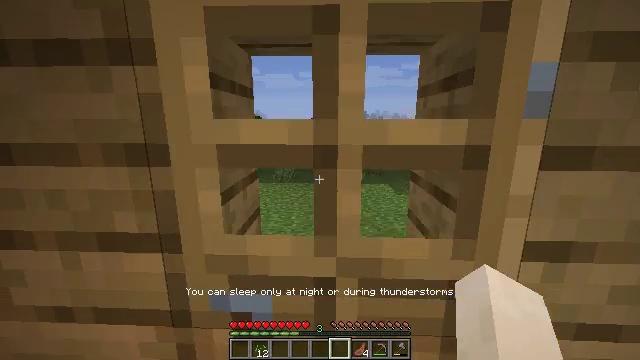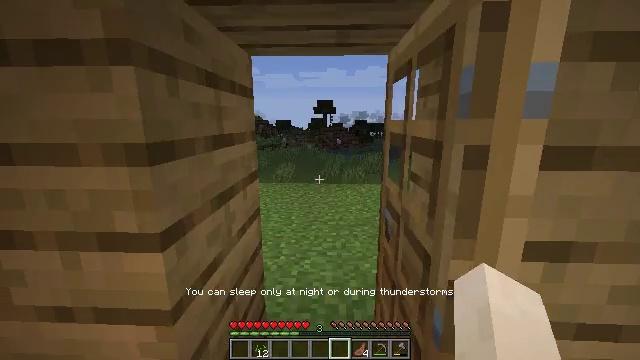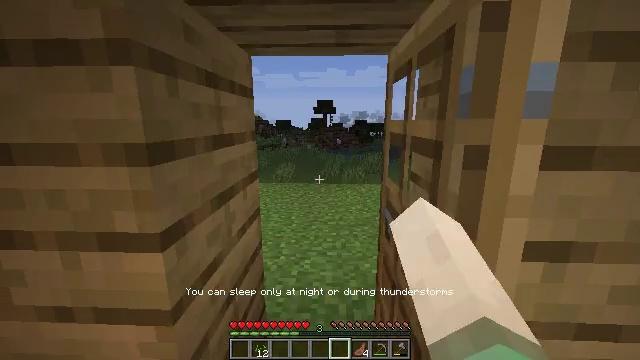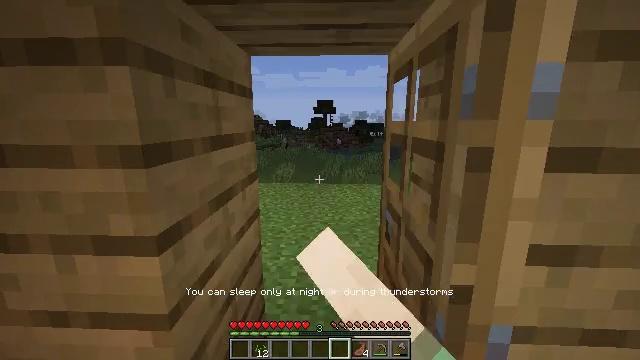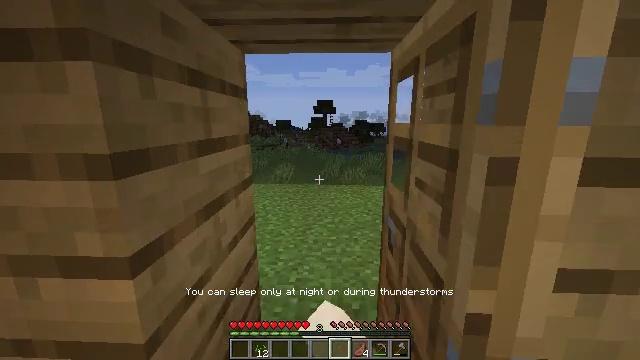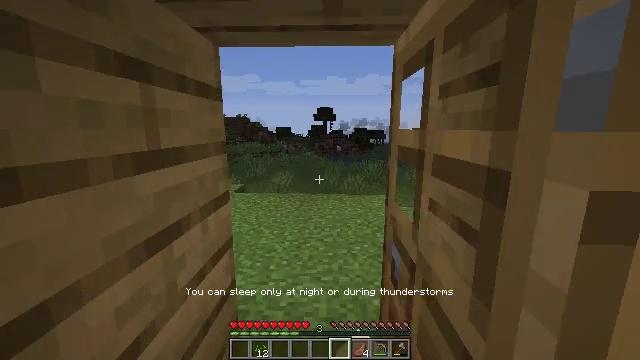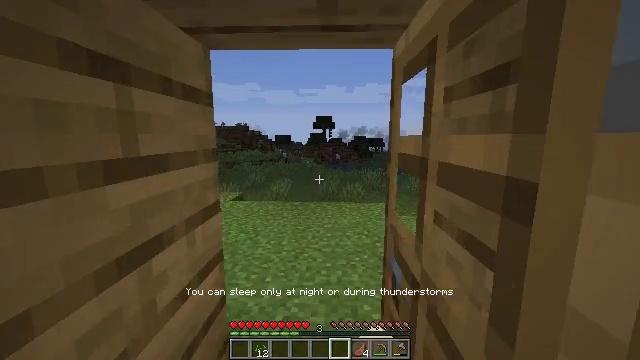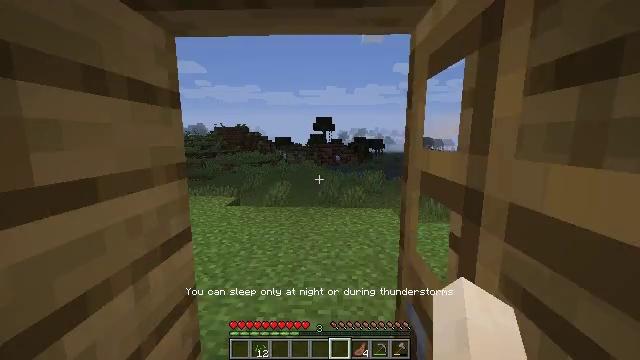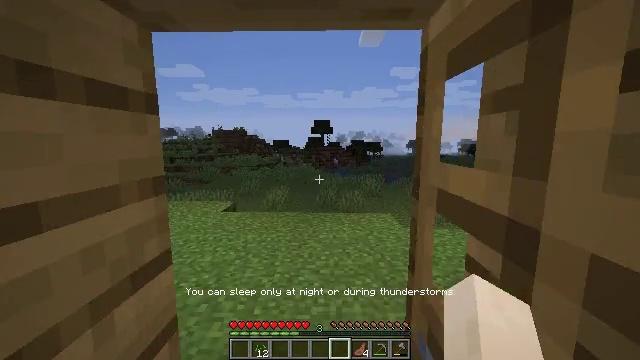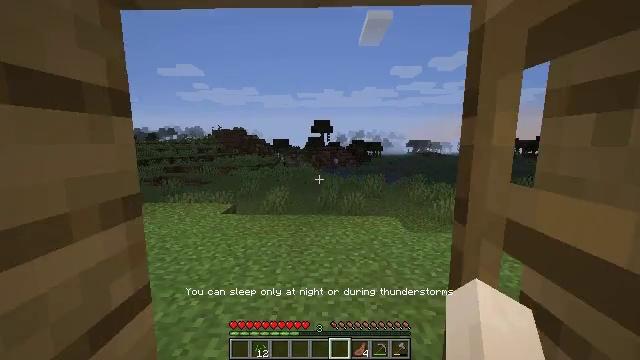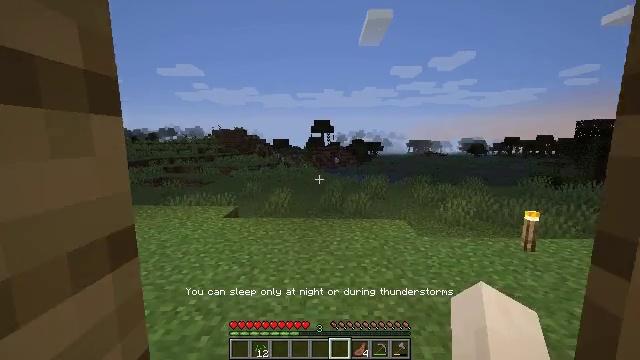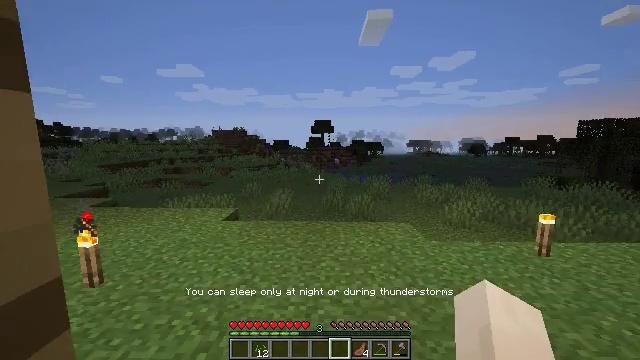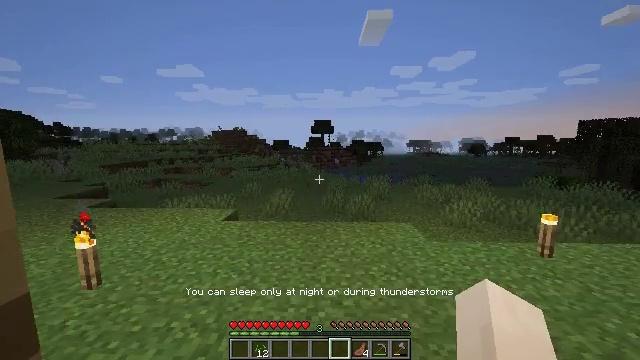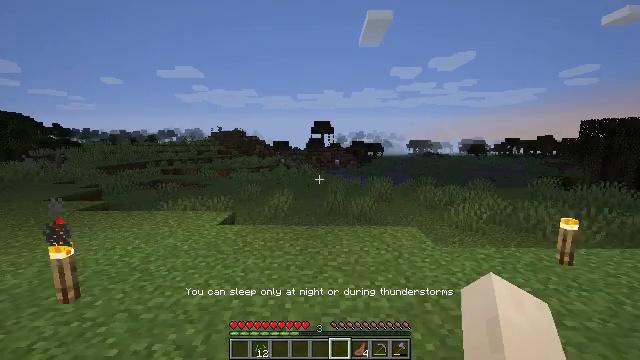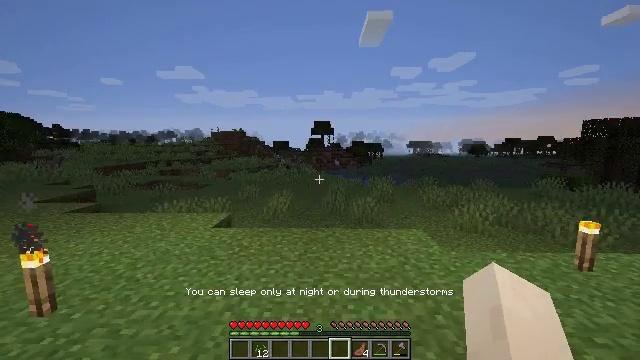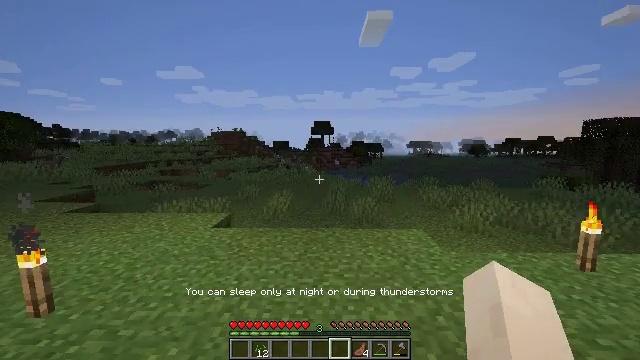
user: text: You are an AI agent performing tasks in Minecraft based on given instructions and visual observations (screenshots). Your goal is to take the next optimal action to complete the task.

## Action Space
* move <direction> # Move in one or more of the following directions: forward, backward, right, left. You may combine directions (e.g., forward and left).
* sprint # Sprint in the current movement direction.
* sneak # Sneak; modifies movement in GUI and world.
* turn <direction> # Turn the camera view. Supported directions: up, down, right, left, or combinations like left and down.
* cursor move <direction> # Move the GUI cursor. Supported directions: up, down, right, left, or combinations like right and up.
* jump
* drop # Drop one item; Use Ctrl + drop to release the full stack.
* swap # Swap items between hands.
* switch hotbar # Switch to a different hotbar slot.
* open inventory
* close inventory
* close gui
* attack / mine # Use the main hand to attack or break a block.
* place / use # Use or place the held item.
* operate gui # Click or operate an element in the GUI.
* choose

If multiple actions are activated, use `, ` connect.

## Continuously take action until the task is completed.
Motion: motion action
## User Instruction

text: Craft an oak pressure plate.
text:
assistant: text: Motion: use / place
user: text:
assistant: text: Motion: use / place
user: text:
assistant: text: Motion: move forward
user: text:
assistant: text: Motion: move forward
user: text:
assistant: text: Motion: move forward and move right, turn up
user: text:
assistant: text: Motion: move forward and move right, turn up
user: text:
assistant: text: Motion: move forward and move right
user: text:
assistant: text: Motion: move forward
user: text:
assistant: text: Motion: move forward and move left
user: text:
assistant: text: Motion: move forward and move left
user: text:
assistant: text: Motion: move forward and move left
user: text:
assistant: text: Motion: move forward
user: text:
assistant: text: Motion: move forward
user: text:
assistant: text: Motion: move forward
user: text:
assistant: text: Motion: move forward
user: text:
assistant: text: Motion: move forward and move right, turn left
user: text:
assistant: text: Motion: move forward and move right, turn left and up
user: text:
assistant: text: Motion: move forward and move right, turn left and up
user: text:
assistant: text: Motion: move right
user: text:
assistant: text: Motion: no_op
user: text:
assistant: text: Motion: no_op
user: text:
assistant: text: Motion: no_op
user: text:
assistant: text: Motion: no_op
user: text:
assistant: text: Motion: no_op
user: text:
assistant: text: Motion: no_op
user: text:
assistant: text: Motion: no_op
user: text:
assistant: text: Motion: no_op
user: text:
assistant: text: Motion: turn right and up
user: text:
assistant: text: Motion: turn right and up
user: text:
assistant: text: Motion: move left, turn right and down